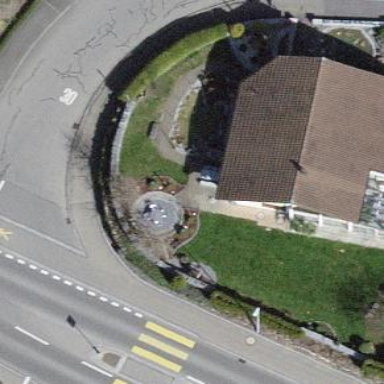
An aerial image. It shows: Simple house.